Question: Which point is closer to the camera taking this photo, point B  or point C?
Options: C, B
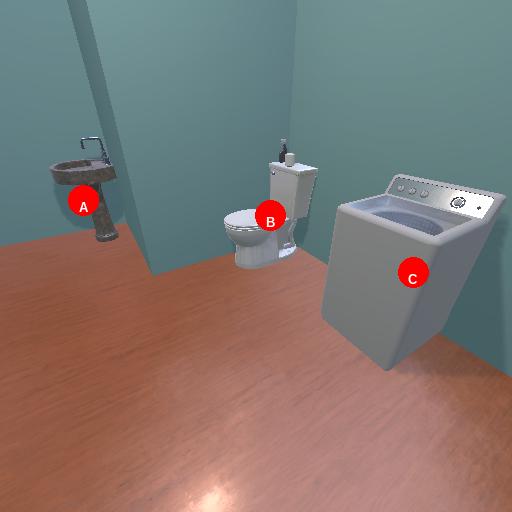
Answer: C